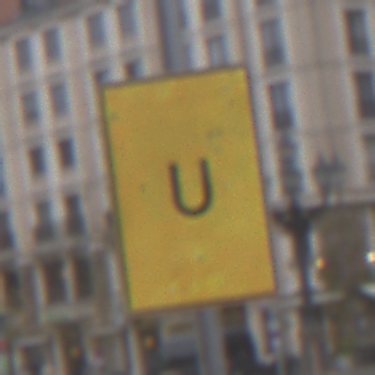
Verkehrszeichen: AnkuendigungOderFortsetzungUmleitungOhnePfeilsymbol
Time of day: Midday
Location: Outdoor (Urban)
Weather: Overcast
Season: NotSpecified
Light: Natural